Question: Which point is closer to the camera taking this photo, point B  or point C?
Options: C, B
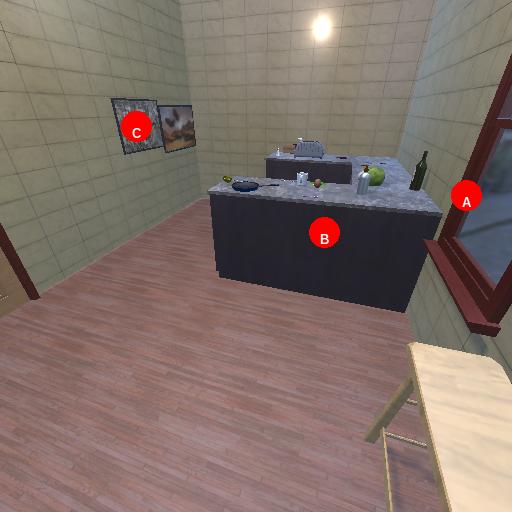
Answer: C